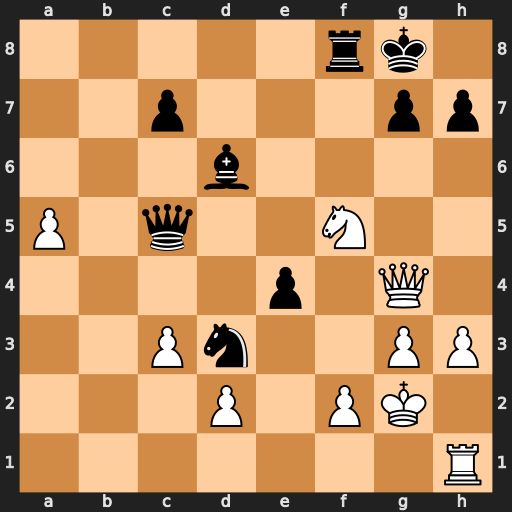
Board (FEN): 5rk1/2p3pp/3b4/P1q2N2/4p1Q1/2Pn2PP/3P1PK1/7R
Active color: w
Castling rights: -
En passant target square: -
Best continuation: Qxg7#